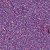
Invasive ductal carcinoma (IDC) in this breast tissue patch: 1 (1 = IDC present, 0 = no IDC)